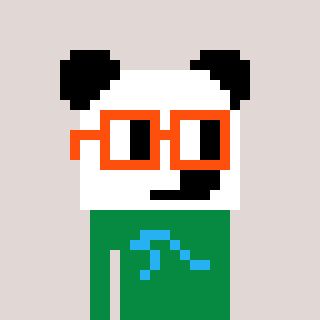
a pixel art character with square orange glasses, a panda-shaped head and a green-colored body on a warm background